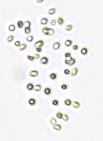
Label: Phaeocystis